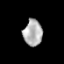
Tissue: prostate
Cell type: T cells
Senescence score: 0.3547
Nuclear area (px): 487
Mean DAPI intensity: 175.69